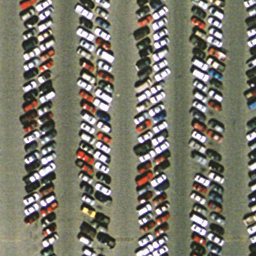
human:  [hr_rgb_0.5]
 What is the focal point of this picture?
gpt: parking lot